Question: I have a problem regarding 'Unicode characters'. I'm able to append Apple Art Work 'Unicode Characters' in 'UITextView'.
Like this : -
'''
self.textView.text = @"";
'''
It is Okay.
But now i have many 'Unicodes Characters' which're not in Apple art work.
One of them is 'U+1F3C7'
Now I'm trying to show it in 'UITextView'.
'''
self.textView.text = @"I7";
'''
Then it is showing me an instead of
This is the Emoji Icon of this Unicode But it is showing me 'I7'.
'Apple doesn't support all Unicode Characters ?'
'How can I add my own emojies in my application ?'
Let me know if my question is not clear for you.
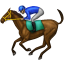
Answer: Doesn't Objective-C use UTF-16 internally, like Java and C#?
If so, then U+1F3C7 wouldn't be "\u1f3c7", but the surrogate-pair, "\uD83C\uDFC7".
Otherwise, there has to be some way to indicate a higher character, because '"\u1f3c7"' is the same as '"\u1f3c" + "7"', which is 'I7' (capital iota with psili and oxia, then 7).
Edit: After some discussion between the OP and myself, we figured out that the way to do this in Objective C is one I know as the C++ way:
'''
"\U0001F3C7"
'''
('\uXXXX' with a small 'u' and 4 hex digits works if it fits in thos 4 hex digits, '\UXXXXXXXX' with a capital 'U' and 8 hex digits works for everything, but is longer to type).
Now our friend just needs to deal with the matter of font support, which alas is another problem in getting this to actually look as he wants.